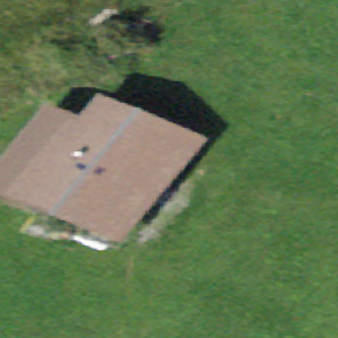
Label: other